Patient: sex F, age 63
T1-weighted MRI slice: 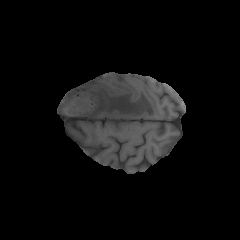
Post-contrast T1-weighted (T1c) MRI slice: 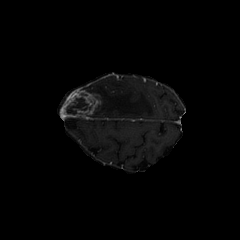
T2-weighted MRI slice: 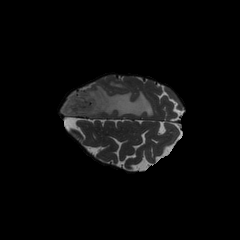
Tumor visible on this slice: yes
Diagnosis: Glioblastoma, IDH-wildtype
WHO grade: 4